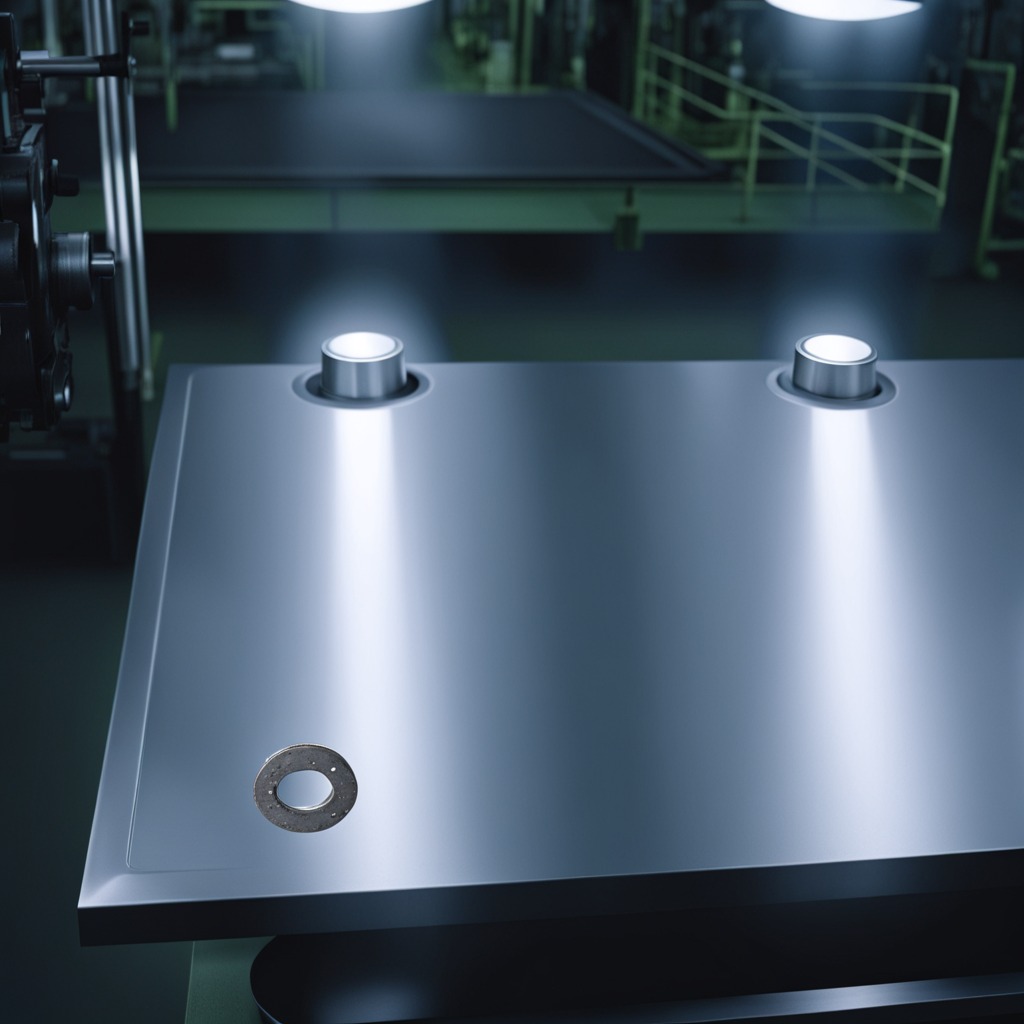
A flat metal washer is lying on a metal table in a machine shop under fluorescent lights.